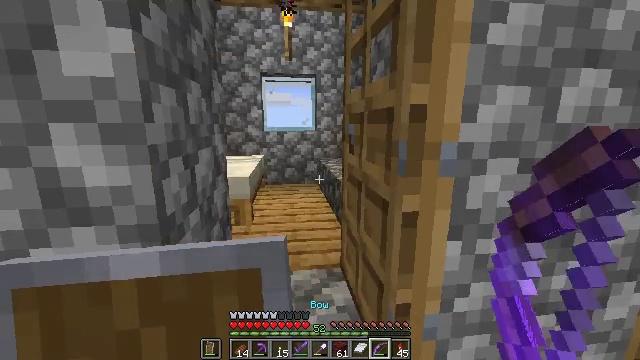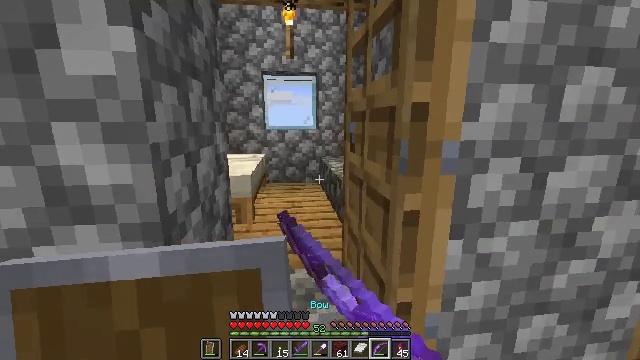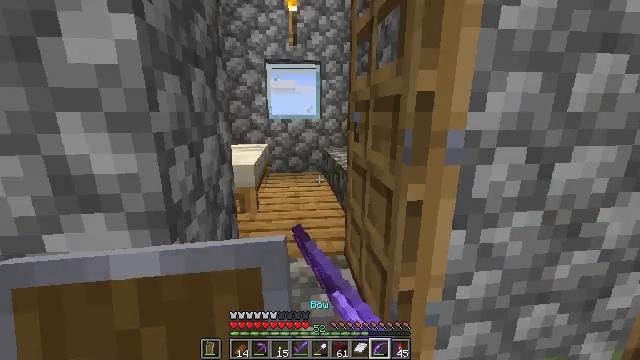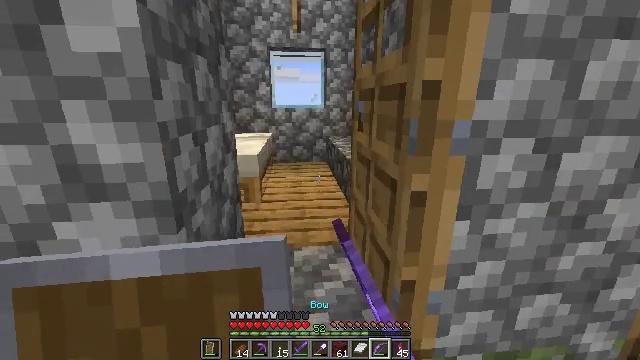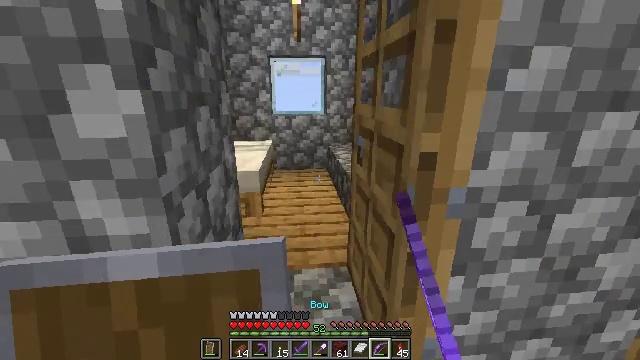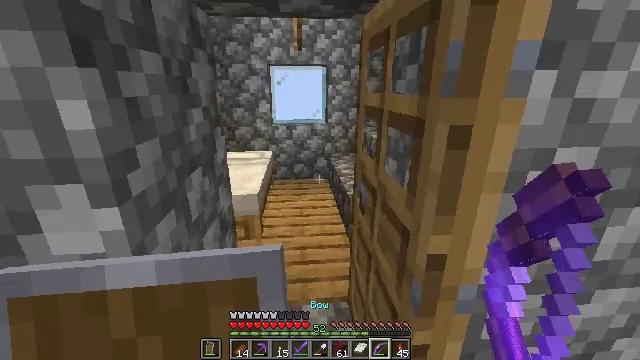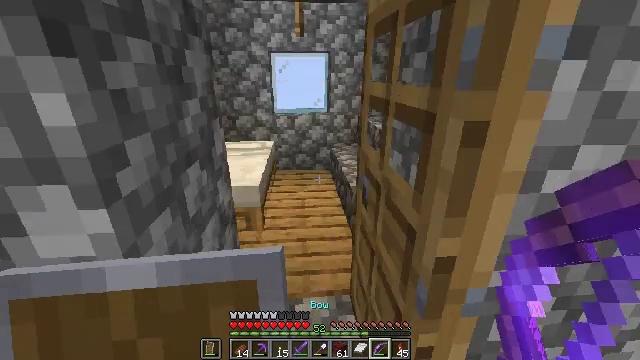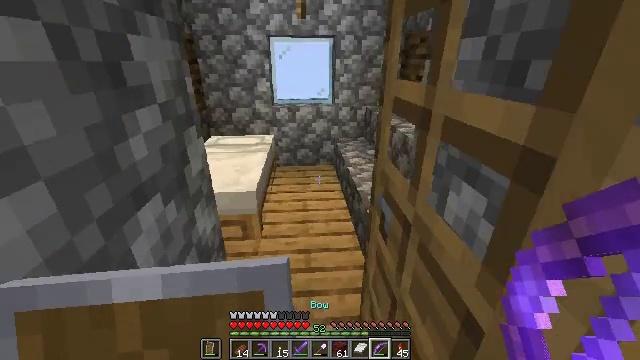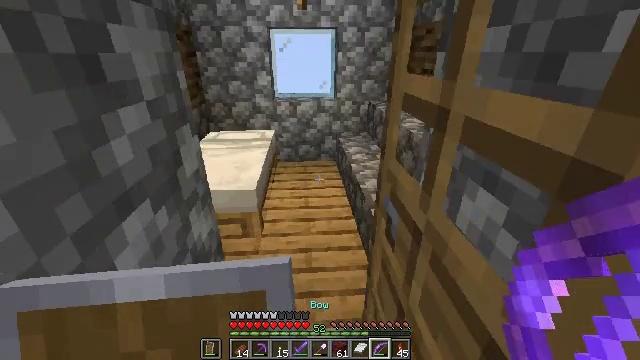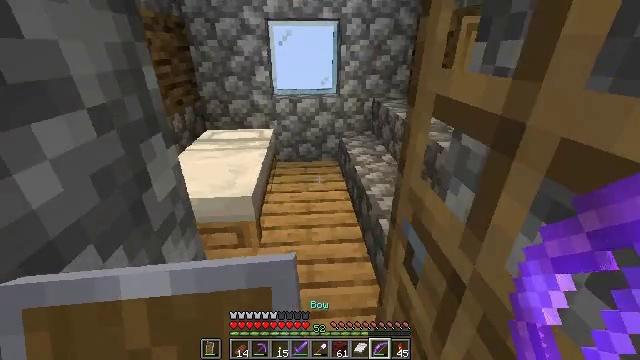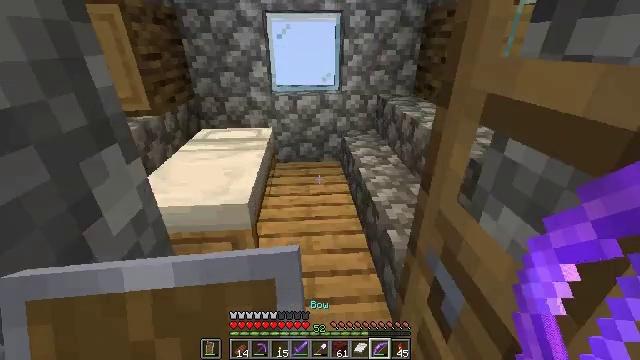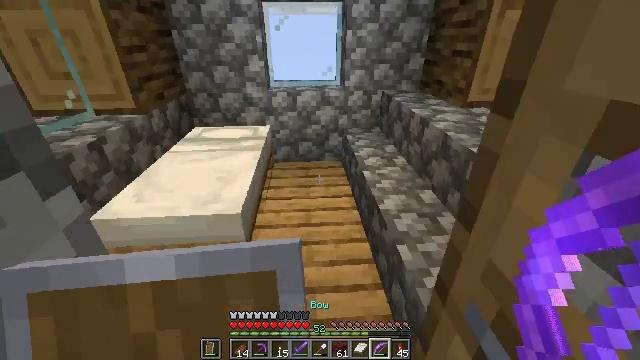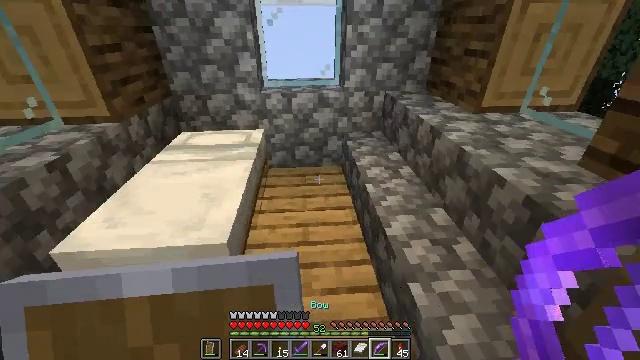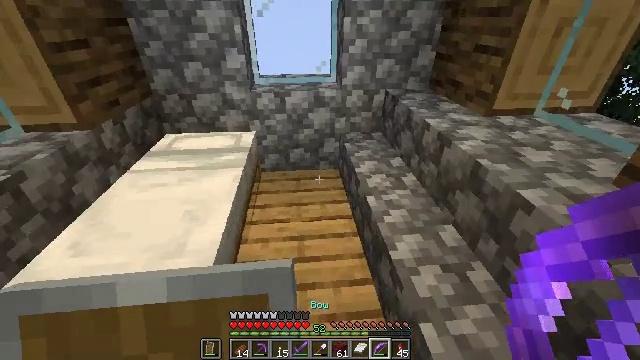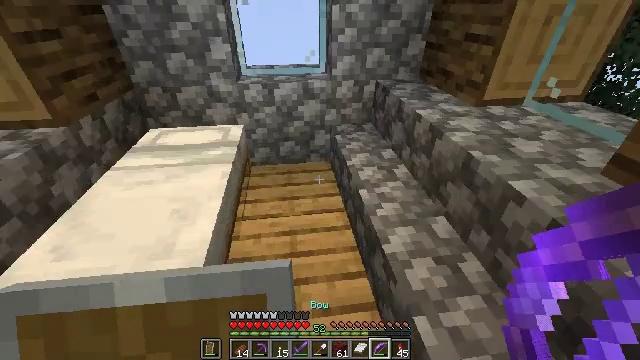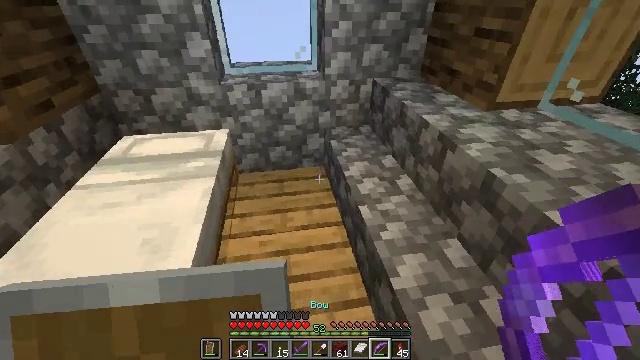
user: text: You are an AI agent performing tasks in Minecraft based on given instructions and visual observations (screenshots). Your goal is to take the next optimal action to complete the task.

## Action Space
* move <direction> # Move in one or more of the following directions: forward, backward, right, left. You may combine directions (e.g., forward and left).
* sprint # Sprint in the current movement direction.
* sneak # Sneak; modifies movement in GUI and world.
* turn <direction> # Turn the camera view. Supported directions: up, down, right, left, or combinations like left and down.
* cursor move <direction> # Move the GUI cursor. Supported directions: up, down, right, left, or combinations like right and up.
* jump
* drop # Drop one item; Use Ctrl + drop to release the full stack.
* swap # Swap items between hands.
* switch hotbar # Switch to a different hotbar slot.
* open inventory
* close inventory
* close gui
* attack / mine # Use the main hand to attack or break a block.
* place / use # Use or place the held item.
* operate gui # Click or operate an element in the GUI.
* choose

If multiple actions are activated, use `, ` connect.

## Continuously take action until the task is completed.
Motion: motion action
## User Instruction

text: Gather the bell for your inventory.
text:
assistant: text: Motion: no_op
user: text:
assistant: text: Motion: turn down
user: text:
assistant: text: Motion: turn down
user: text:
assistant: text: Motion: move forward, turn down
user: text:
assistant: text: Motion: move forward, turn down
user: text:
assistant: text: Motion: move forward, turn down
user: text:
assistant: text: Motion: move forward, turn down
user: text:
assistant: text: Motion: move forward, turn down
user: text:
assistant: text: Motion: move forward, turn down
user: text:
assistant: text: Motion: move forward
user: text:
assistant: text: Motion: move forward, turn down
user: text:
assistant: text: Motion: move forward, turn down
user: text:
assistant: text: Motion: move forward, turn right and down
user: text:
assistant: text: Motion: move forward, turn right and down
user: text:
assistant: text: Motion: turn right and down
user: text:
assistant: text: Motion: no_op
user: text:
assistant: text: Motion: turn right
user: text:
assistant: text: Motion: turn right and up
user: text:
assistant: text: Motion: turn right and up
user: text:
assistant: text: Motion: turn right and up
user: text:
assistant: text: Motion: turn right and up
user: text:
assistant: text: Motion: turn right and up
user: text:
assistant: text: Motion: turn right and up
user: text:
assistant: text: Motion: no_op
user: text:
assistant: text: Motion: turn left and down
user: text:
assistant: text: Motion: turn left and down
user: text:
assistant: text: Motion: turn left and down
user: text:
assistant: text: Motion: turn left and down
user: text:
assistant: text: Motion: turn left and down
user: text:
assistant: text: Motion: turn left and down